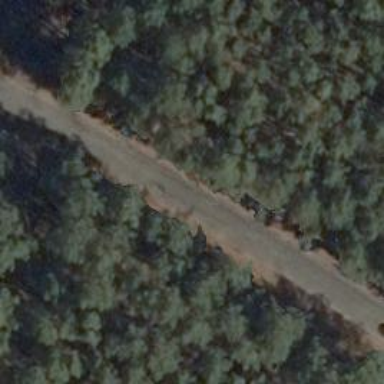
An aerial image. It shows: Unclassified road with asphalt surface.